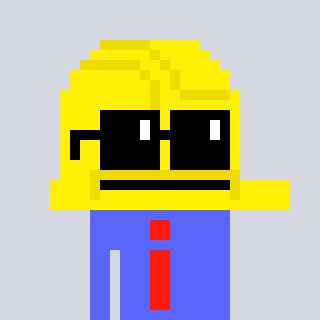
a pixel art character with square black sunglasses, a construction helmet-shaped head and a purple-colored body on a cool background